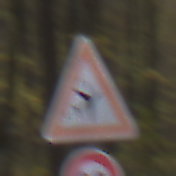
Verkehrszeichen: FlugbetriebLinks
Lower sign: Geschwindigkeit30
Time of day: MorningAfternoon
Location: Outdoor (Nature)
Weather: Overcast
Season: Autumn
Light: Natural